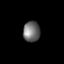
Tissue: lung
Cell type: Others
Senescence score: 0.2325
Nuclear area (px): 340
Mean DAPI intensity: 110.2